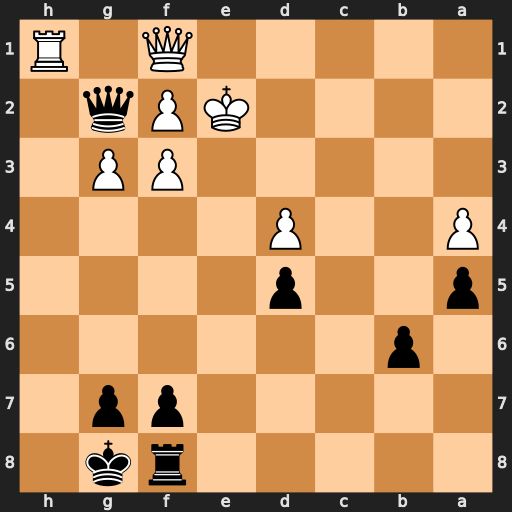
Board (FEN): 5rk1/5pp1/1p6/p2p4/P2P4/5PP1/4KPq1/5Q1R
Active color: b
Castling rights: -
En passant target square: -
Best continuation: Re8+ Kd2 Qxf3